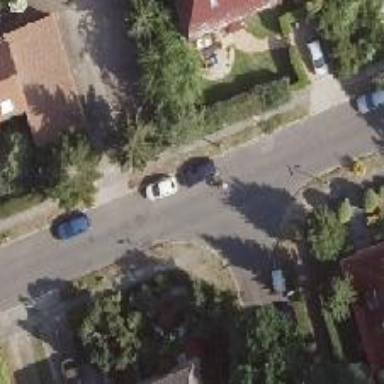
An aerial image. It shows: Residential road with asphalt surface and sidewalks on both sides.